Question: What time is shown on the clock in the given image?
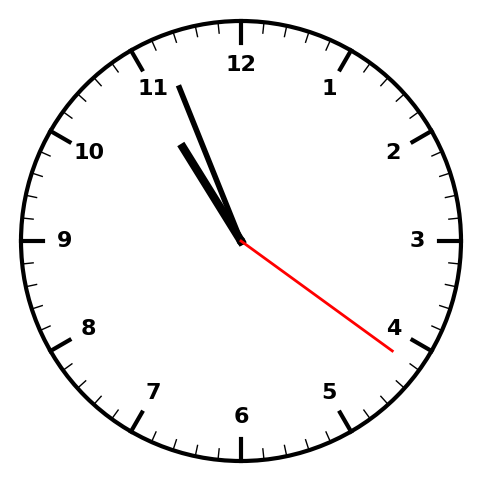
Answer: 10:56:21